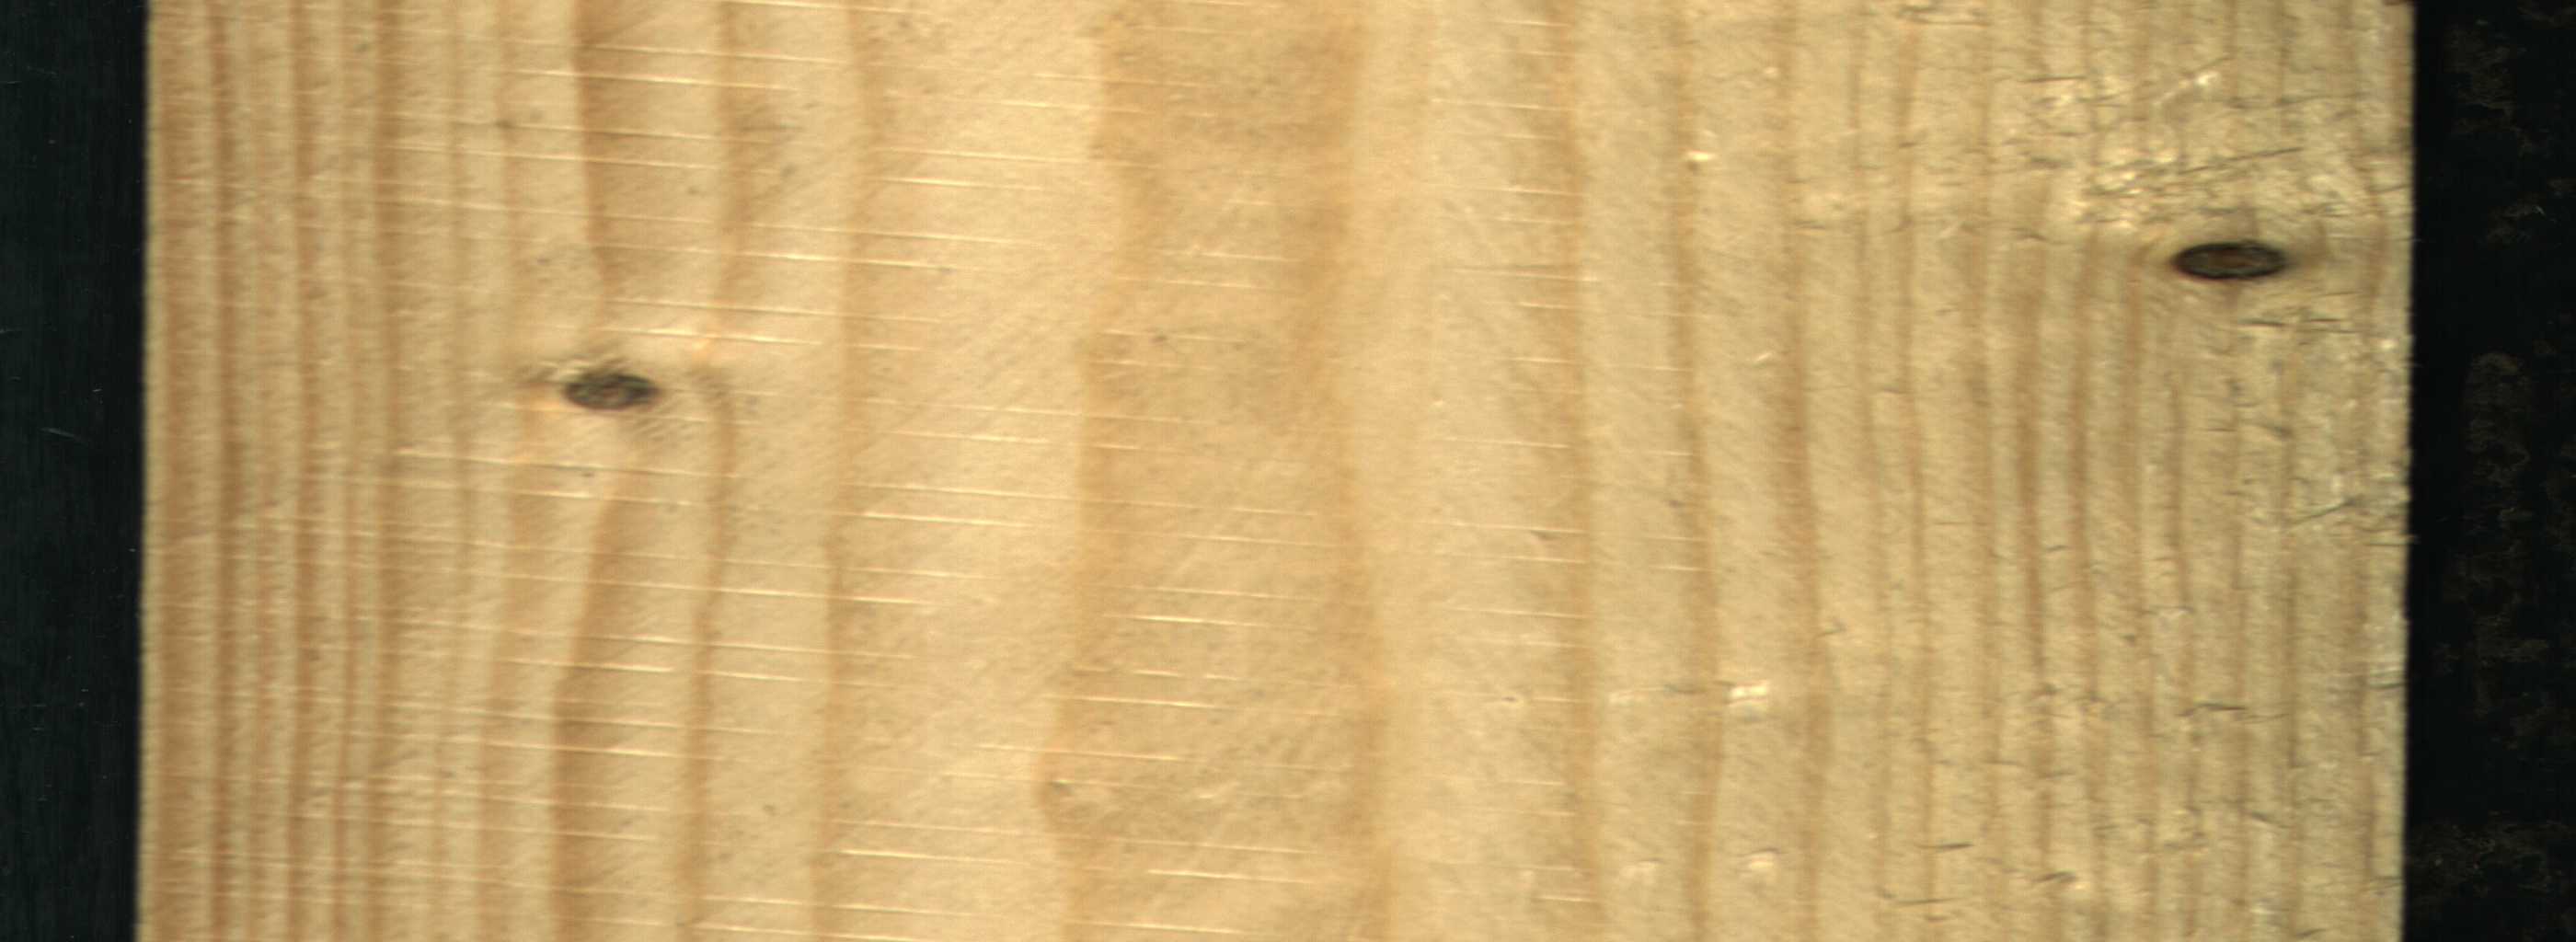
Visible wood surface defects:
Dead_Knot
Live_Knot